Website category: jobs
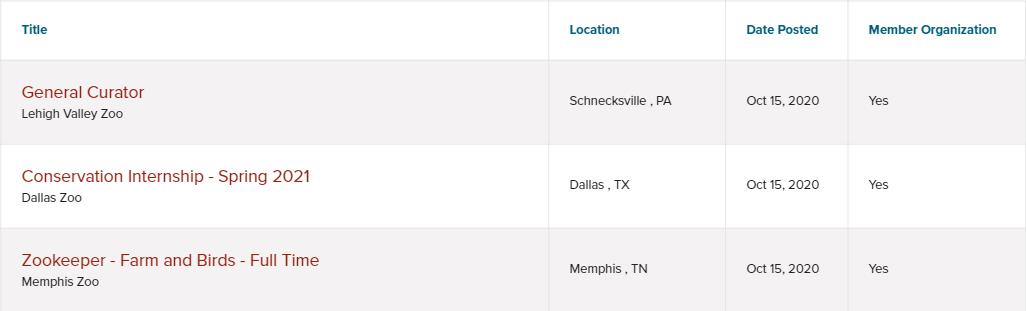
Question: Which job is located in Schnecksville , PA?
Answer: General Curator

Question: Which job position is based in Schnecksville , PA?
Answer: General Curator

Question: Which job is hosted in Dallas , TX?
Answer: Conservation Internship - Spring 2021

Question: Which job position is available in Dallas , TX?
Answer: Conservation Internship - Spring 2021

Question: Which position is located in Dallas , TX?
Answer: Conservation Internship - Spring 2021

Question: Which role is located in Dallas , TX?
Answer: Conservation Internship - Spring 2021

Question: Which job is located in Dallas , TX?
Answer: Conservation Internship - Spring 2021

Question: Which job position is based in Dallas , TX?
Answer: Conservation Internship - Spring 2021